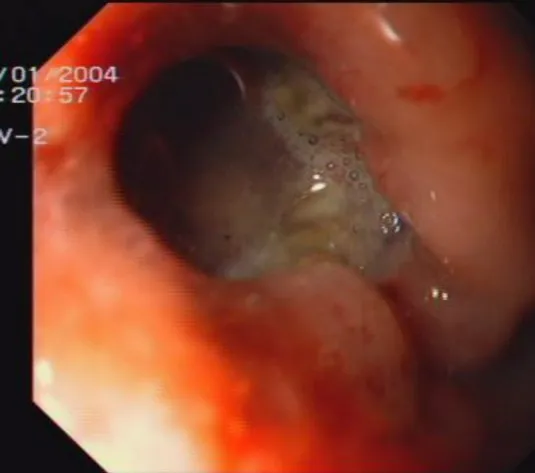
Upper endoscopy picture shows opening in the posterior part of the corpus with edematous margin with dissemination of serous fluid and necrotic material in to the stomach.
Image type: endoscopy (gi_endoscopy)